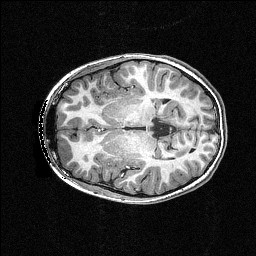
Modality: T1w
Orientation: axial
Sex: female